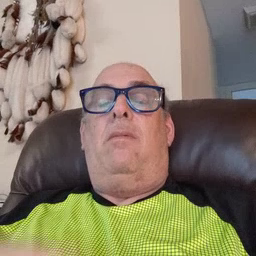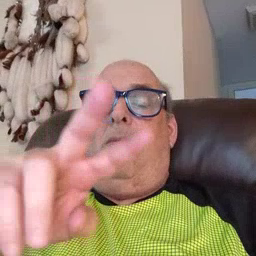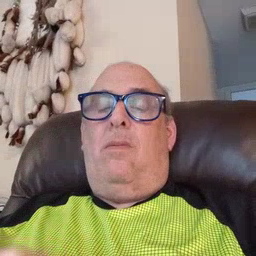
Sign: read